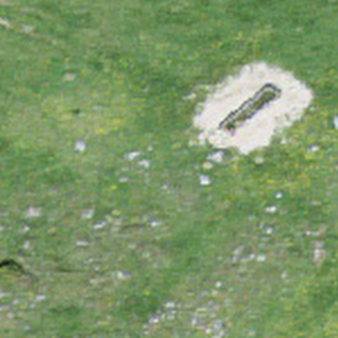
Label: other